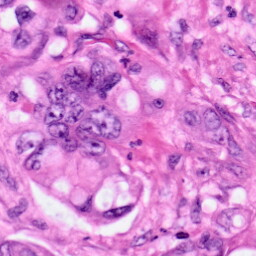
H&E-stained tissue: Pancreatic